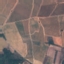
Land use / land cover class: PermanentCrop